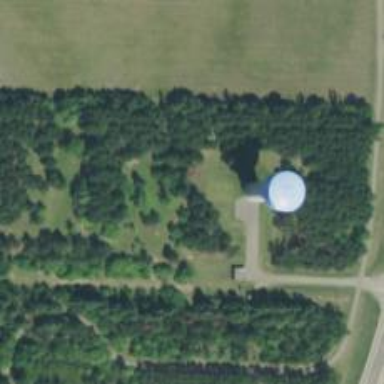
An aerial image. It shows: Water tower that is man-made.